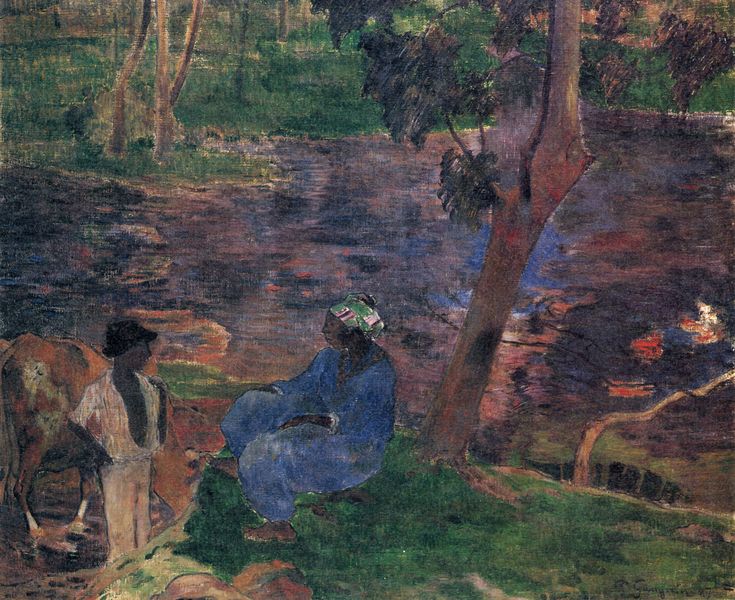
Titel: Teichufer
Künstler: Paul Gauguin
Standort: Amsterdam
Institution: Van Gogh Museum
Schlagwörter: baum, blau, blätter, dunkel, fuß, gemälde, mann, schatten, vogel, wasser, weiß, bäume, fluss, frauen, grün, impressionismus, landschaft, menschen, see, sitzen, teich, ufer, äste, braun, brust, bunt, frau, hut, hüte, kleid, kleider, männer, nase, profil, schwarz, gras, park, rasen, rot, tier, tuch, wiese, beige, gespräch, malerei, hemd, hose, signatur, ast, bach, natur, spiegelung, stamm, zweige, gewässer, insel, land, gewand, haare, sitzend, gewänder, personen, blatt, pflanzen, wald, pferd, fischer, mittag, abstrakt, afrika, fläche, flächen, farbe, lila, herde, kuh, rind, idylle, füsse, stämme, kopftuch, junge, exotisch, gauguin, afrikanerin, farbige, neger, schwarze, südsee, zweig, barfuß, leinwand, sumpf, treffen, afrikaner, dunkelhäutig, tümpel, gaugin, struktur, begegnung, urwald, grad, melken, stier, turban, hirte, hirten, hüten, barfus, wasserstelle, elefant, karibik, dschungel, tahiti, regenwald, felcken, fuhrt, frazen, eingeborene, sithen, tüpel, schwarzze, blau baum mannn frau see grün afrika kuh natur